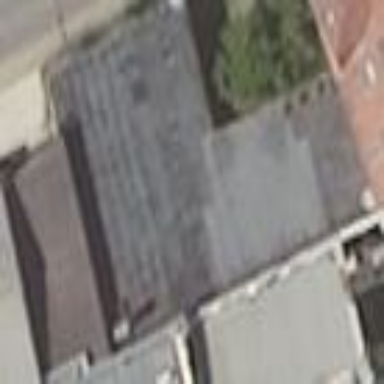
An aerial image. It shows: Shed.